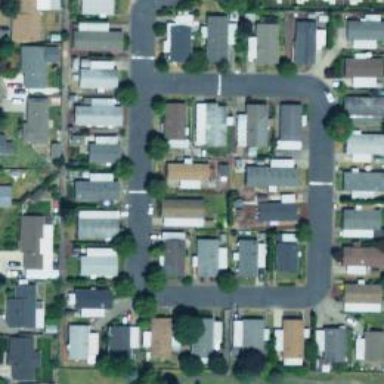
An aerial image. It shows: Residential area designated as trailer park.